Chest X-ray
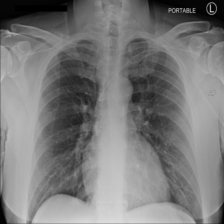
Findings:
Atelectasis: negative
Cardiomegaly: negative
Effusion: negative
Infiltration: negative
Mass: negative
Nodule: negative
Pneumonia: negative
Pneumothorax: negative
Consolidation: negative
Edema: negative
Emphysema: negative
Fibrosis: negative
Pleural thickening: negative
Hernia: negative